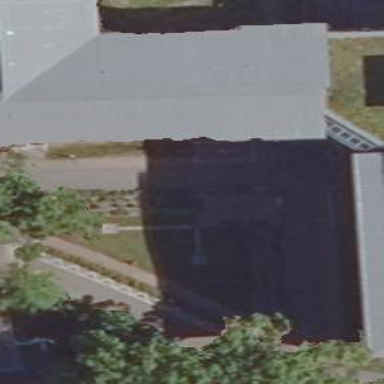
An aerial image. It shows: Parking area with surface.